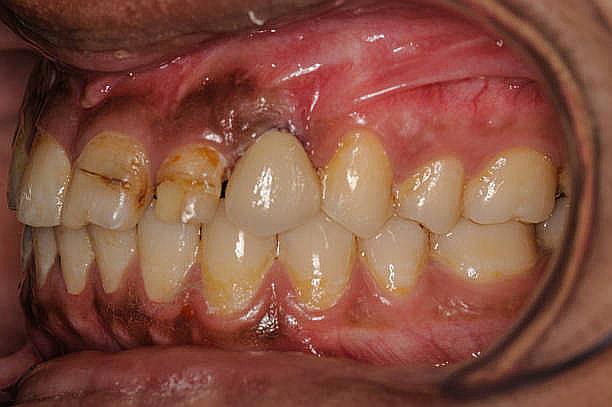
Condition: Gingivitis